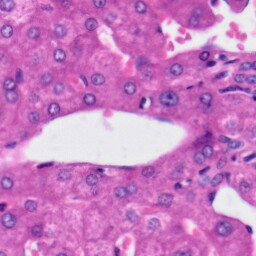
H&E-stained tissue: Liver